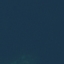
Land use / land cover class: SeaLake